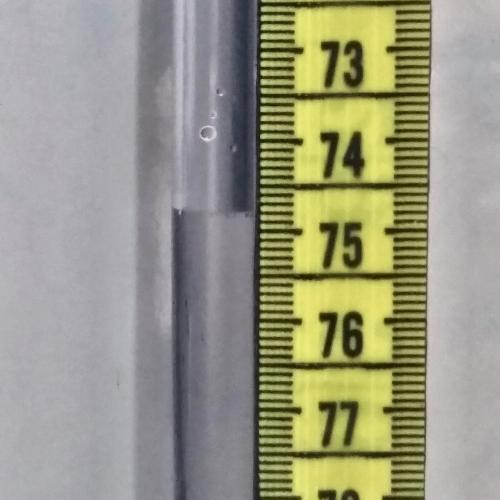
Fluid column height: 74.8 cm